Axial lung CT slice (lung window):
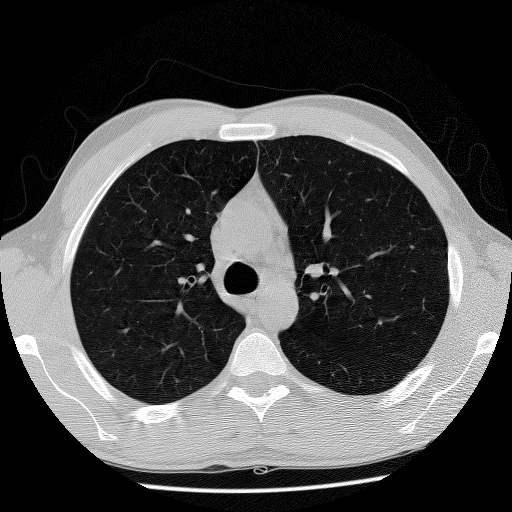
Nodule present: no